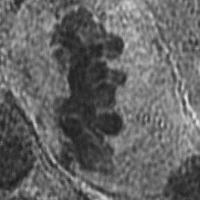
Label: metaphase